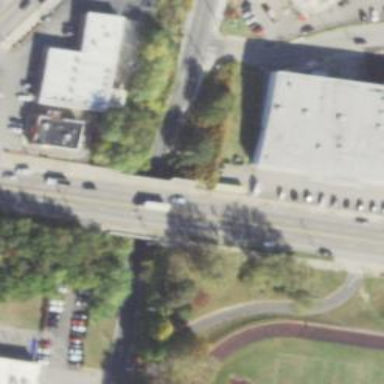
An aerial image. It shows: Footway on bridge.